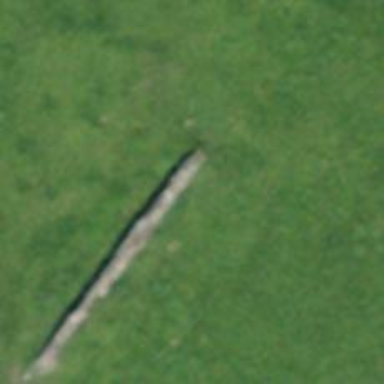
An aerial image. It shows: Wall made of dry stone.